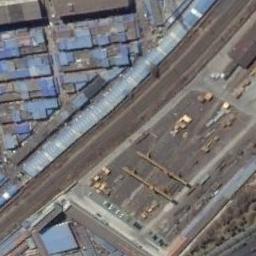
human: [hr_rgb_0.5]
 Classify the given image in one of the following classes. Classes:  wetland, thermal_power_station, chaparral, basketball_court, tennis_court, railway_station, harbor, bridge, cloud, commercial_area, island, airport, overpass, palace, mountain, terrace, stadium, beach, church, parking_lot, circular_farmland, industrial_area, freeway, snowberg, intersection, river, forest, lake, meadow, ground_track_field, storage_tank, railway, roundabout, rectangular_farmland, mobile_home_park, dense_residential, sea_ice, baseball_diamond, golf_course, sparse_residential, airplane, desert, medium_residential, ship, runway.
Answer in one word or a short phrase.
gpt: railway